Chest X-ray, PA view. Patient: 59 years old, sex M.
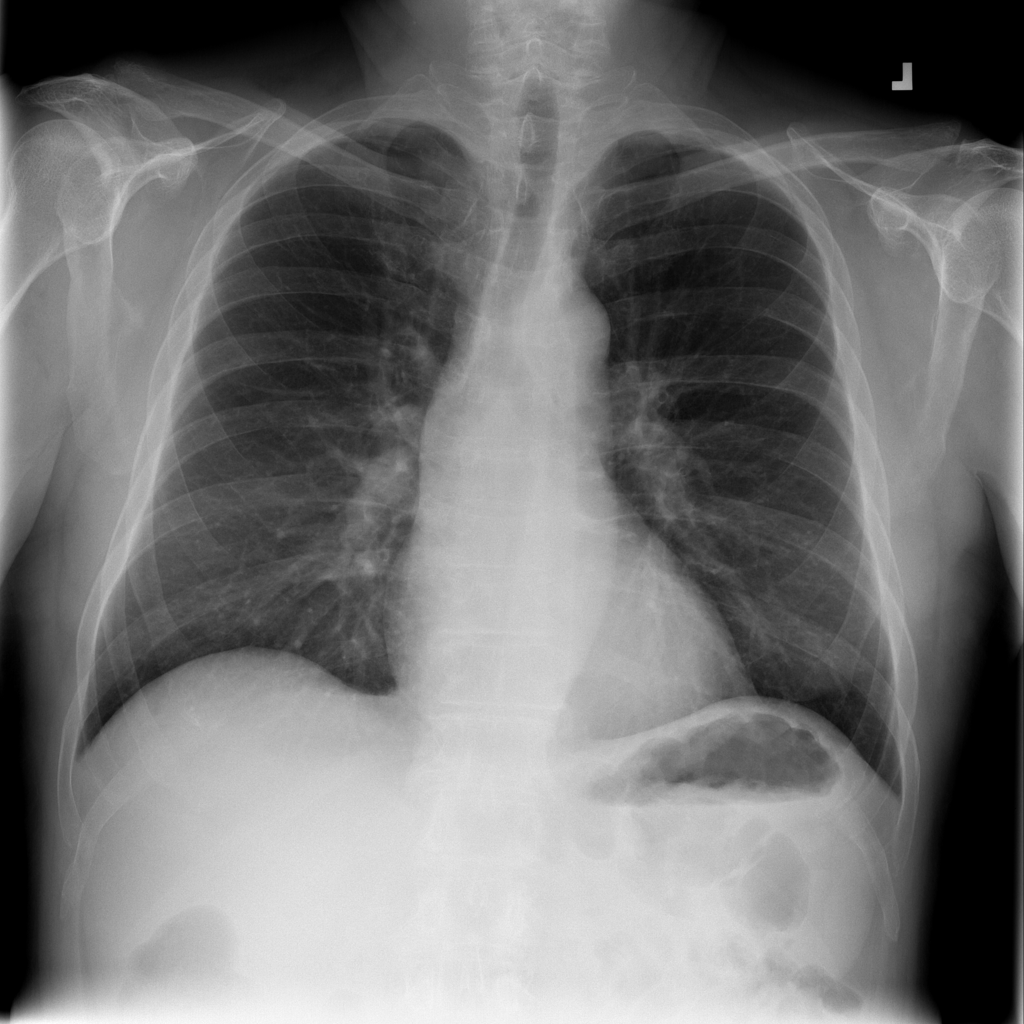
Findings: Infiltration